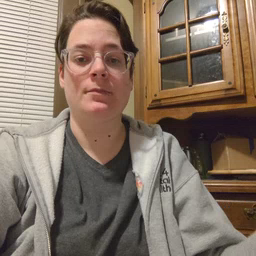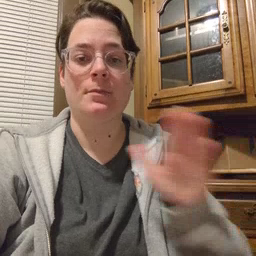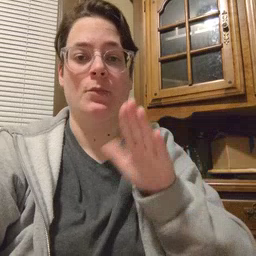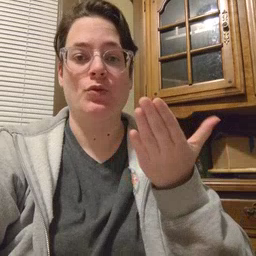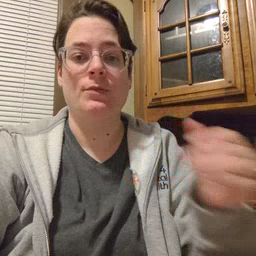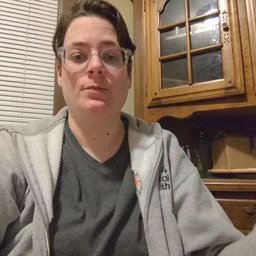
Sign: book